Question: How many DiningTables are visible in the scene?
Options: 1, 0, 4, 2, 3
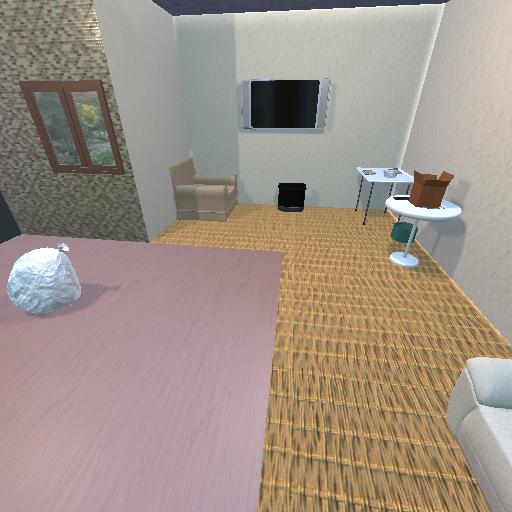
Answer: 1